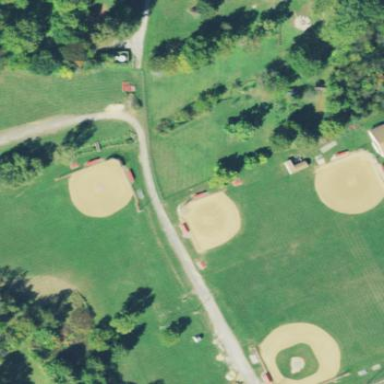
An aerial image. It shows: Baseball pitch for leisure and sports activities.